Field crop: tomato
Growth stage: 2
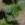
Species: solanum